Field crop: maize
Growth stage: 1
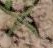
Species: atriplex